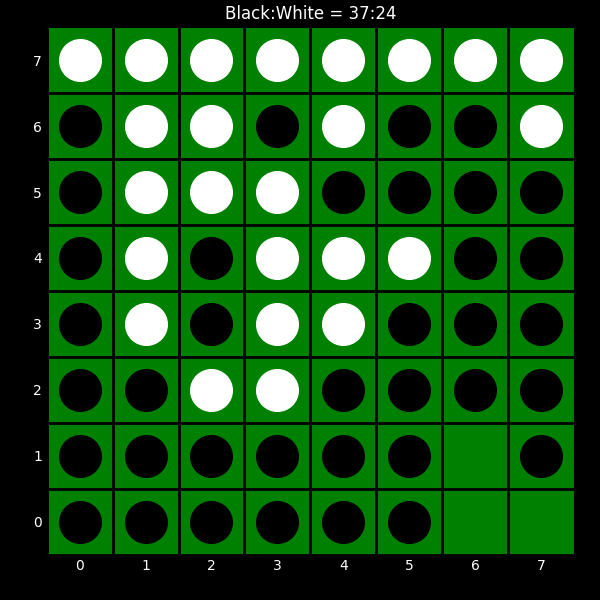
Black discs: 37
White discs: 24